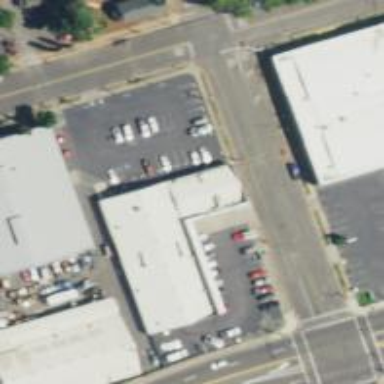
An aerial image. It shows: Building used as car repair shop.